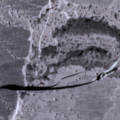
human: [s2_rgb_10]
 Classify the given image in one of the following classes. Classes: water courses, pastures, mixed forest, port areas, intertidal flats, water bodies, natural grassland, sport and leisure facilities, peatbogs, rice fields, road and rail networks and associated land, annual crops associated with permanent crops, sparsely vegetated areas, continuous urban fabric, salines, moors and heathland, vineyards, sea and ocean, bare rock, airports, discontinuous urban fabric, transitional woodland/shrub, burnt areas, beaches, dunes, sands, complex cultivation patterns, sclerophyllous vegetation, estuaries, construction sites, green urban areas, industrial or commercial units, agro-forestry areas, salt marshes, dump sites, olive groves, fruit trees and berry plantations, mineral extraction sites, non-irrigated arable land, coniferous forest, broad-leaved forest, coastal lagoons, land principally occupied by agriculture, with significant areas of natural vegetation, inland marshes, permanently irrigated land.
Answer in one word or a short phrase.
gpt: sea and ocean